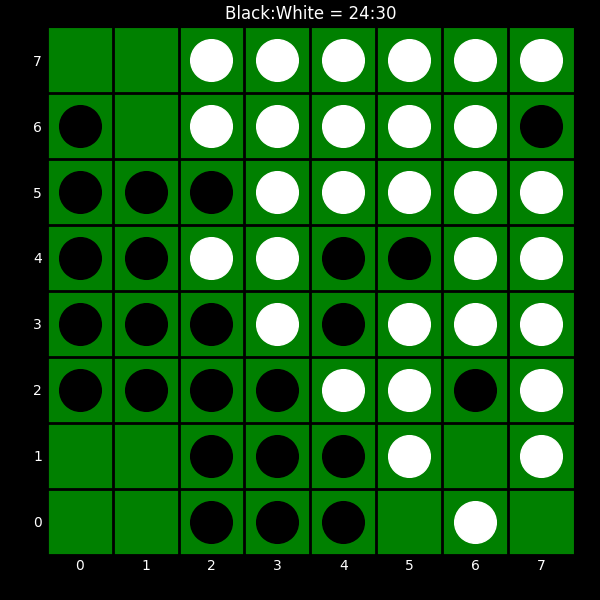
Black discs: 24
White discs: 30